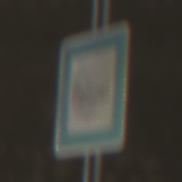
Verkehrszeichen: Polizei
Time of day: Midday
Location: Roofed (Tunnel)
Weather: NotSpecified
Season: NotSpecified
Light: Natural